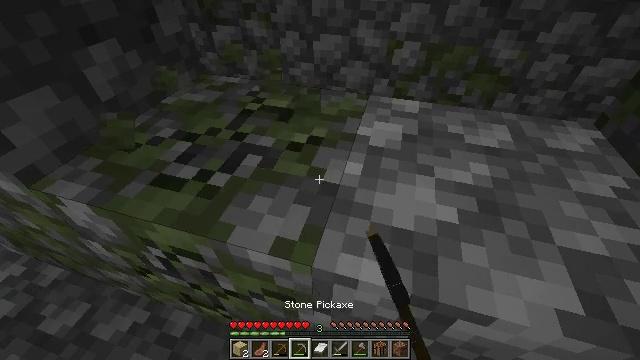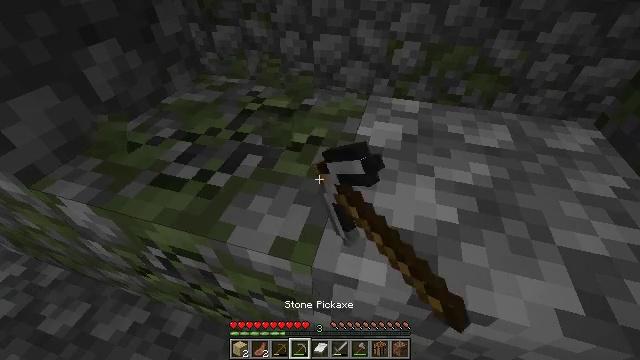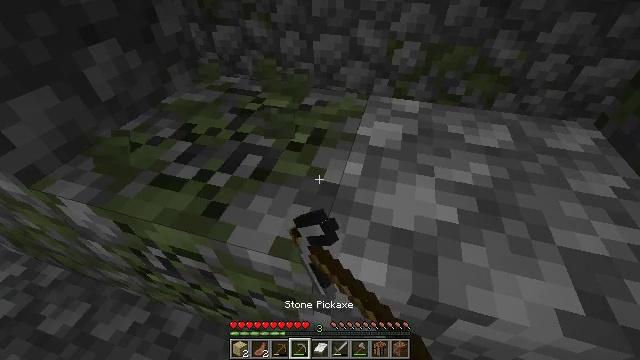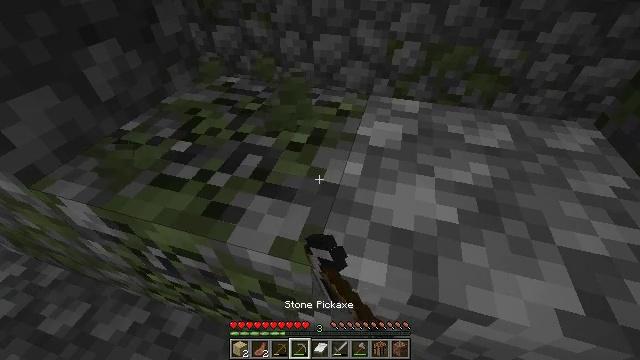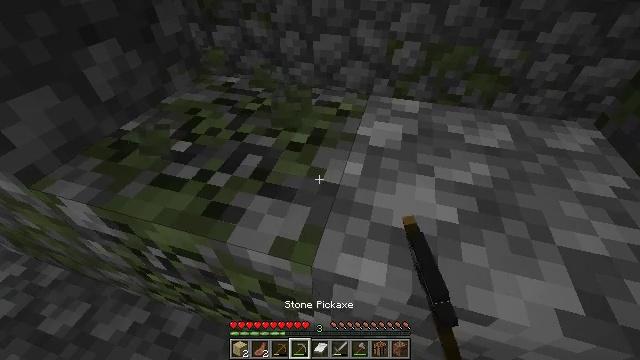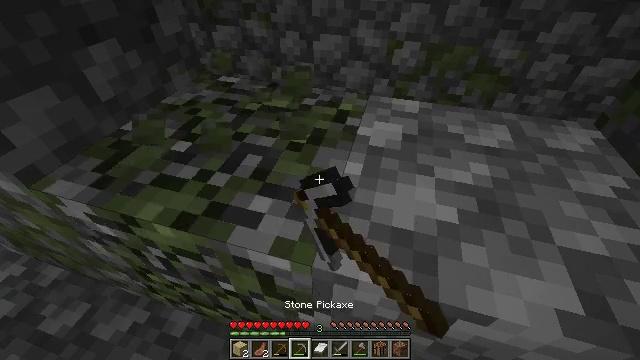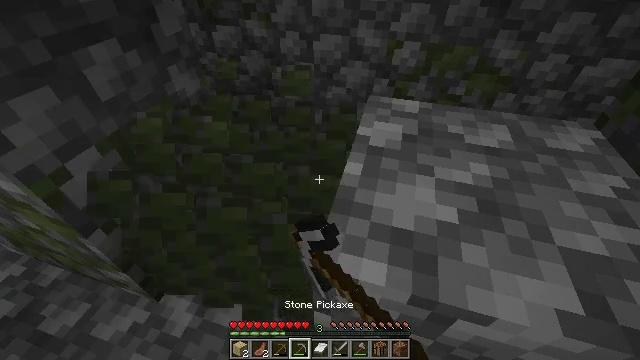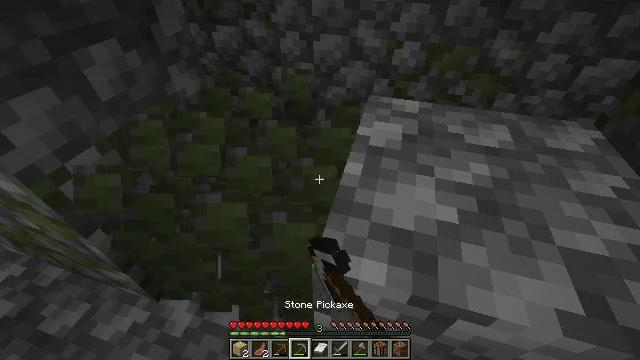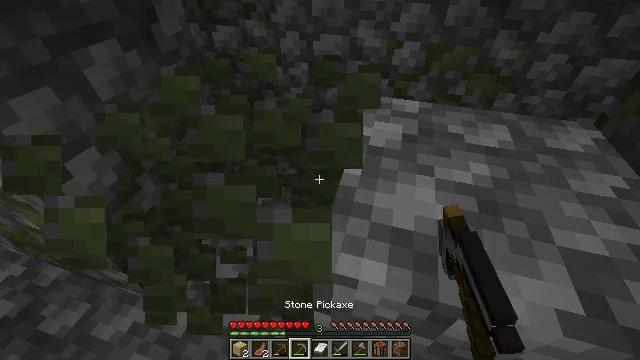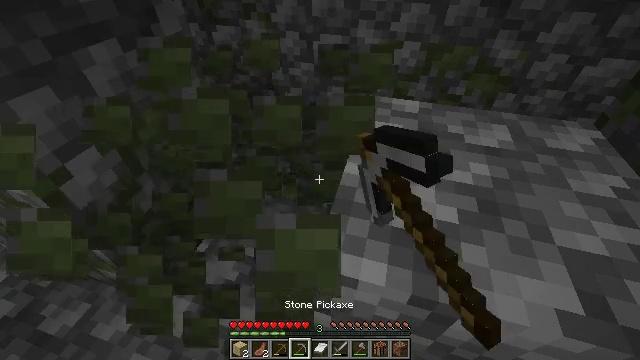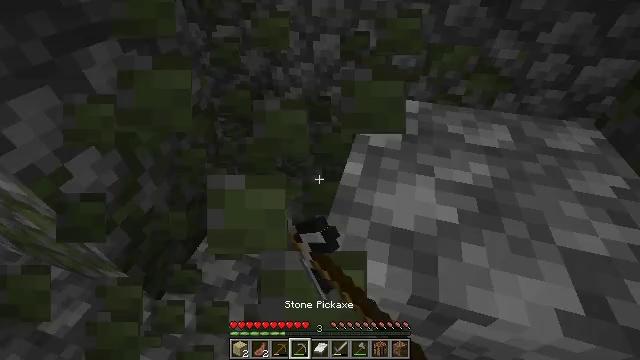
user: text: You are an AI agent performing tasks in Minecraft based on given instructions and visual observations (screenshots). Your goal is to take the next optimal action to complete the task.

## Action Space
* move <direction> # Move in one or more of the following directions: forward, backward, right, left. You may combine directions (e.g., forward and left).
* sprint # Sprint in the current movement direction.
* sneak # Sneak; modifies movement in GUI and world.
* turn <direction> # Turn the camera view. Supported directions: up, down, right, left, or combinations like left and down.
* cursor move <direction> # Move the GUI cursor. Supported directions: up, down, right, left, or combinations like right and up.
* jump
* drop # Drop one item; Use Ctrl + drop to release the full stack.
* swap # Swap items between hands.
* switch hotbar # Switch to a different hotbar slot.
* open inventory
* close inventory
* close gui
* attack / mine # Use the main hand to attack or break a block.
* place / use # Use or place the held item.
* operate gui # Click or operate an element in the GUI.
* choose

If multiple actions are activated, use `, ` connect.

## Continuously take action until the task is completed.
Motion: motion action
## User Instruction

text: Gather mossy cobblestone from a dungeon or ruin.
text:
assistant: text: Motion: attack / mine
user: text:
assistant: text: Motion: attack / mine
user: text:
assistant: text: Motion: attack / mine
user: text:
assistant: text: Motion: attack / mine
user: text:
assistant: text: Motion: attack / mine
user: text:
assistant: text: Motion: attack / mine
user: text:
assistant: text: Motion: attack / mine
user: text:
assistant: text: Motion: attack / mine
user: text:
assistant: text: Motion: attack / mine
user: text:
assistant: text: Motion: attack / mine
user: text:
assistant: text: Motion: attack / mine